Interaction volume radius: 5 \u00c5
Interaction volume height: 25 \u00c5
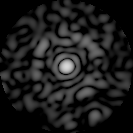
Disorder parameter: 0.8774